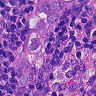
Metastatic tissue present: yes